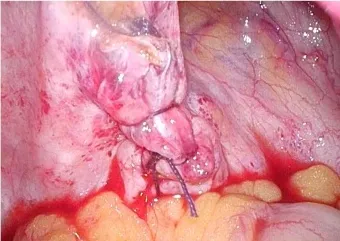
Pictures on surgery. . D: The hernia orifice was closed with a continuous suture using absorbent thread.
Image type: medical_photograph (other_medical_photograph)